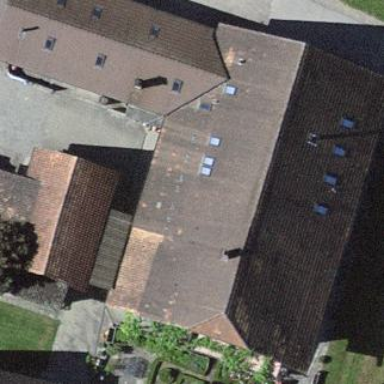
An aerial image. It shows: Farm building.